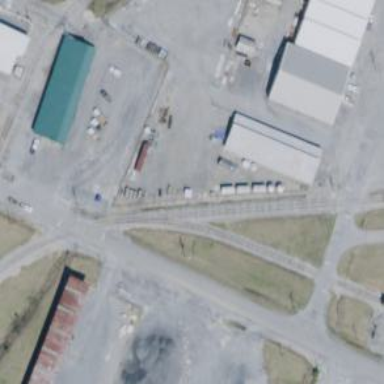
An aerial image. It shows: Railway spur service.